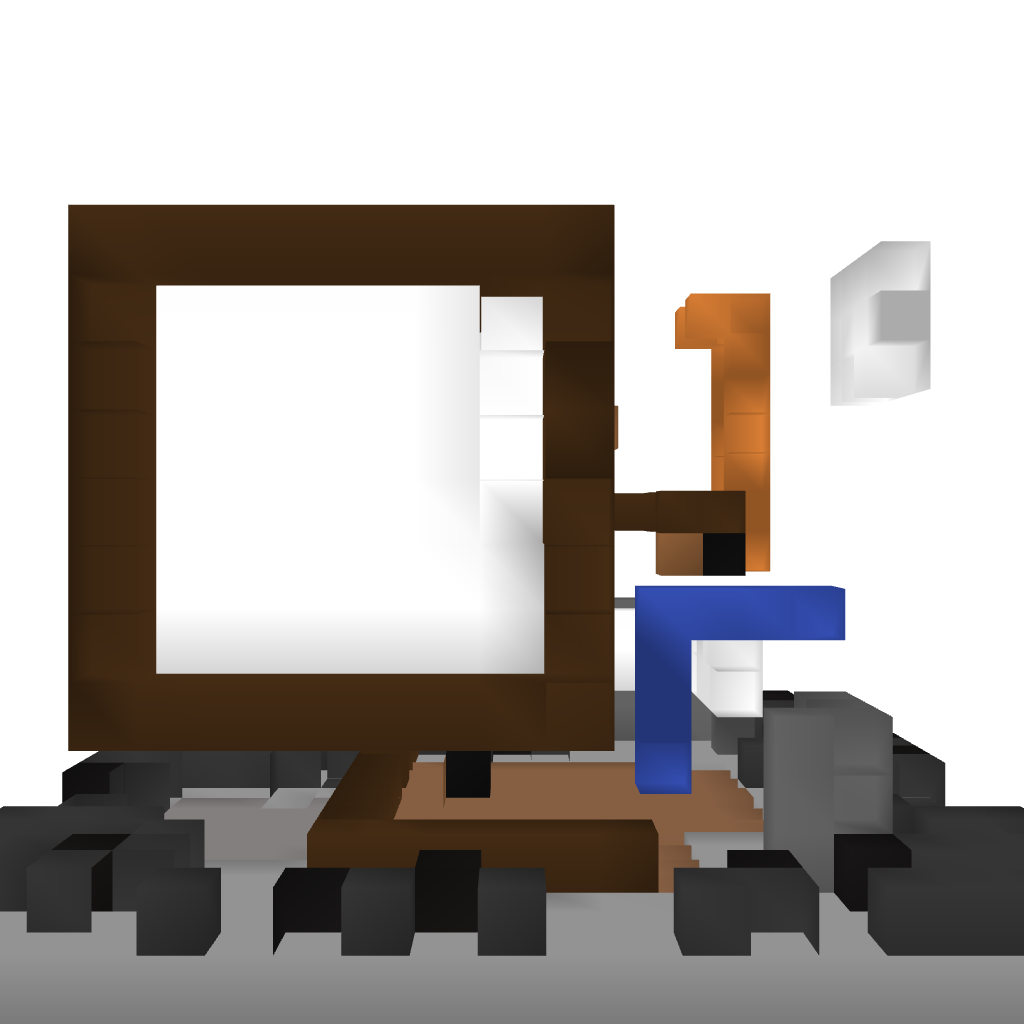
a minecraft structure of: Mondrian - the real modern house